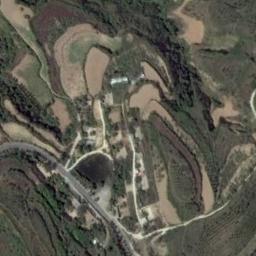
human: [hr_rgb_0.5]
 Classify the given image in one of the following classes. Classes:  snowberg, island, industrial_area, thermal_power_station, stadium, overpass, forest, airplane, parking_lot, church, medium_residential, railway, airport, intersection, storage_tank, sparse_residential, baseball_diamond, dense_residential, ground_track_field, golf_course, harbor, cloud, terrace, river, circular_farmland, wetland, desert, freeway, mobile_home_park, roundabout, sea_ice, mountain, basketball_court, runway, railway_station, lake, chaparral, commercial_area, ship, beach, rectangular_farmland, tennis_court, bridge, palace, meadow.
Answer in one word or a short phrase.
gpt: terrace